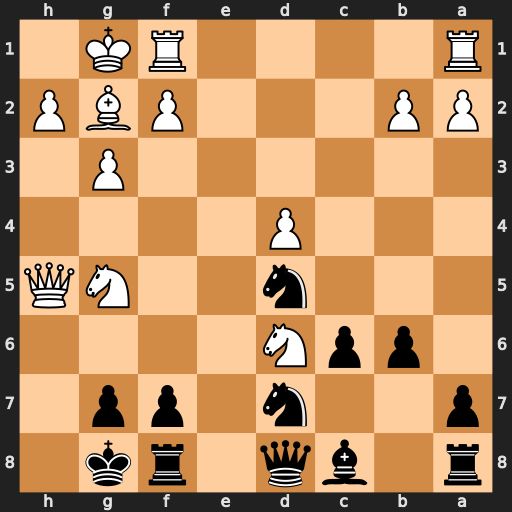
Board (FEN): r1bq1rk1/p2n1pp1/1ppN4/3n2NQ/3P4/6P1/PP3PBP/R4RK1
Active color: b
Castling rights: -
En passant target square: -
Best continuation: N7f6 Ndxf7 Nxh5 Nxd8 Rxd8